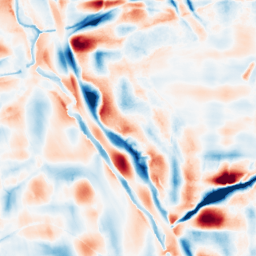
Category: wavelet
Decomposition family: wavelet_dwt
Decomposition parameters: wavelet: sym4
level: 5
Upsampling method: cubic_mitchell
Upsampling parameters: scale: 2
Upsampling scale: 2